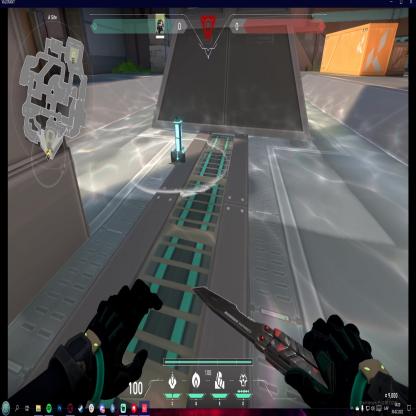
Label: planted spike